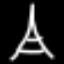
Label: The Eiffel Tower